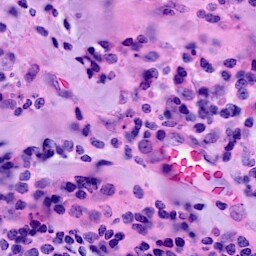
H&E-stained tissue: Breast